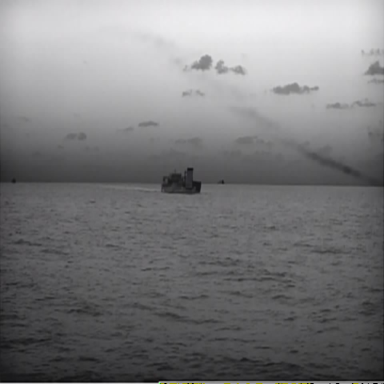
There is a liner in the infrared image.